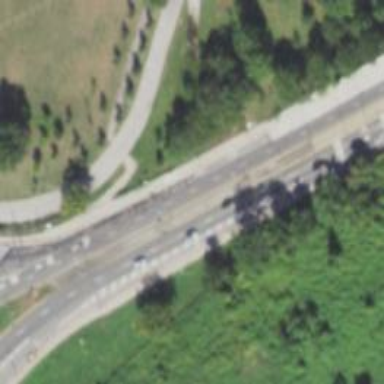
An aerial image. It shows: Footway with cycle track.